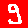
Digit: 9